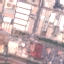
Label: Industrial